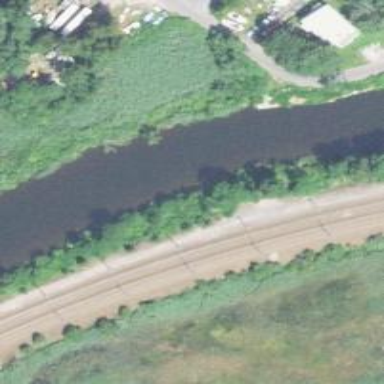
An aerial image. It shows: Railway with continuous electrified contact line.